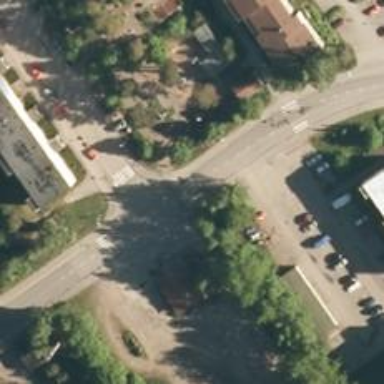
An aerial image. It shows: Crossing on asphalt cycleway.